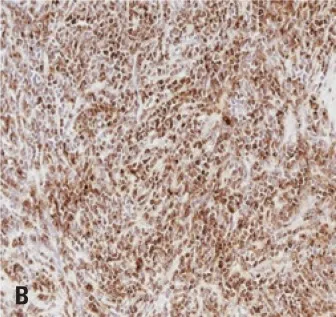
(B) Immunohistochemistry for myeloperoxidase revealed acute myeloid leukemia.
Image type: pathology (immunostaining)